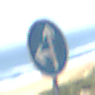
Verkehrszeichen: VorgeschriebeneFahrtrichtungGeradeausOderLinks
Umgebung: Outdoor, Urban
Tageszeit: MorningAfternoon
Wetter: Clear
Licht: Natural
Jahreszeit: NotSpecified
Kontrast: HighContrast